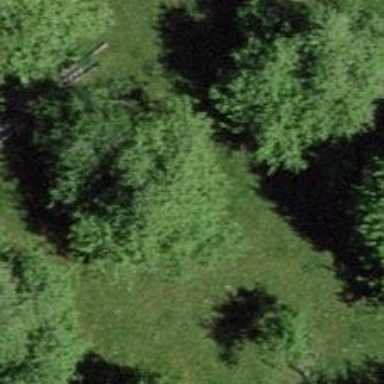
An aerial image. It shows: Beautiful tree in nature.